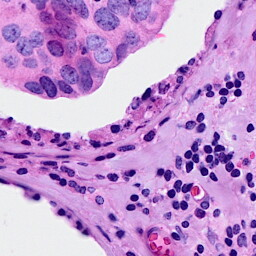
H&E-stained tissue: Breast